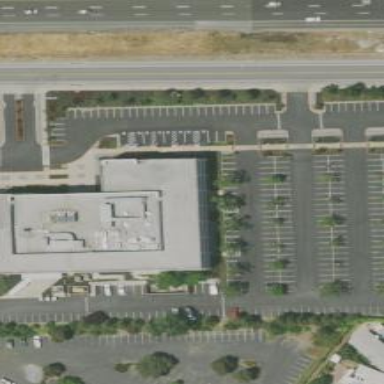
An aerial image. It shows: Commercial building.